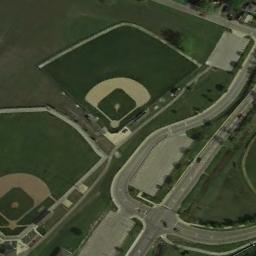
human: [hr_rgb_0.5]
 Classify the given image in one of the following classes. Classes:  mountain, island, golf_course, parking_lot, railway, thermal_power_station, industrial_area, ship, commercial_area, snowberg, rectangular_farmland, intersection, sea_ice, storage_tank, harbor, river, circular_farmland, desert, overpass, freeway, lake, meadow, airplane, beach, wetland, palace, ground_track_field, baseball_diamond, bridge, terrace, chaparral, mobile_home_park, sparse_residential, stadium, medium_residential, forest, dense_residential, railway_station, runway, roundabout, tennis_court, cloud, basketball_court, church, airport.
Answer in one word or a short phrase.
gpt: baseball_diamond